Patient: sex F, age 74
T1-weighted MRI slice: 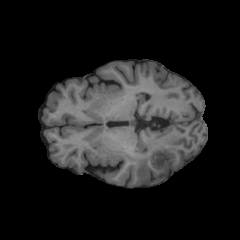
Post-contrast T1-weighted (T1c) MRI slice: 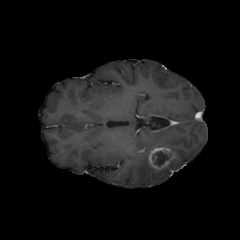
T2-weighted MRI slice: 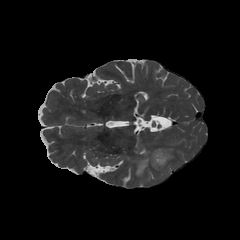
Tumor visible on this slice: yes
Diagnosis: Glioblastoma, IDH-wildtype
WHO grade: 4